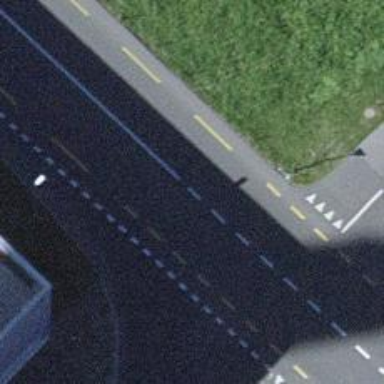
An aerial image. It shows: Primary road with asphalt surface and designated cycle lane.